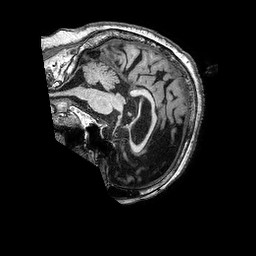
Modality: T1w
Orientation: sagittal
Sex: female
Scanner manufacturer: philips
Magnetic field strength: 3 T
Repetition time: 0.006764 s
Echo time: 0.003091 s